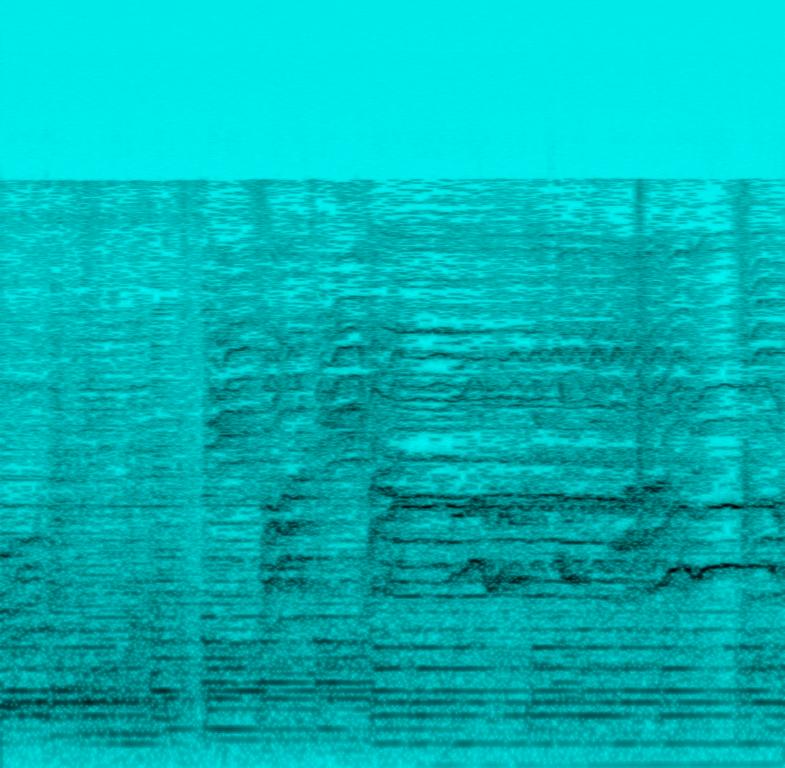
The low quality recording features a gospel song that consists of harmonizing female vocals singing over groovy piano melody and some clapping. There are crowd talking noises in the background, while the recording is in mono and noisy. It sounds emotional, passionate and romantic - like something you would hear at weddings.